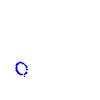
Particle: proton